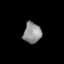
Tissue: lung
Cell type: Myeloid cells
Senescence score: 0.1793
Nuclear area (px): 360
Mean DAPI intensity: 144.619